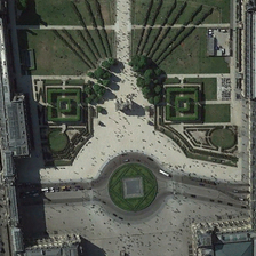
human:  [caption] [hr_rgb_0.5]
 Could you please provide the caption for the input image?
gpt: There are many people and some green trees in the square between two long buildings.

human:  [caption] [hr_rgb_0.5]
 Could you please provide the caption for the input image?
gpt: Many people are in green square

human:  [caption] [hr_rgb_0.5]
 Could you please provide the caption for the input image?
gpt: Many people and several green trees are in the square between two long buildings.

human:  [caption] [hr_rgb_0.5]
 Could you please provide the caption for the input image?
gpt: Many people and some green trees are in the square between two long buildings.

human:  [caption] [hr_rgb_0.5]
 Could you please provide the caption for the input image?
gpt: Many people and some green trees are in a square between two long buildings.